Field crop: maize
Growth stage: 2
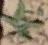
Species: atriplex